Field crop: maize
Growth stage: 2
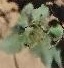
Species: datura